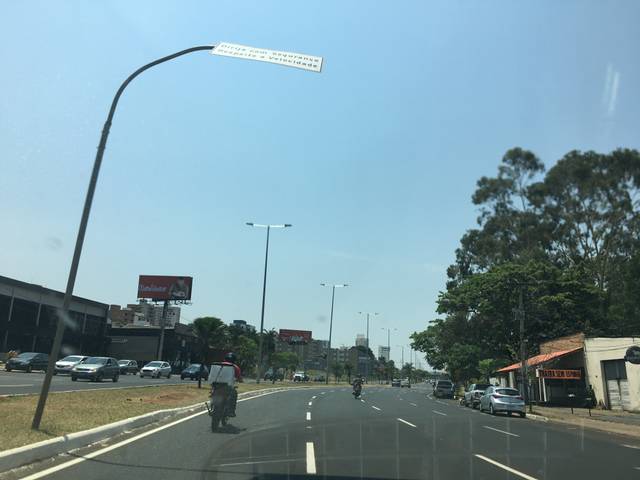
Region: Brazil
Coordinates: -18.923, -48.271